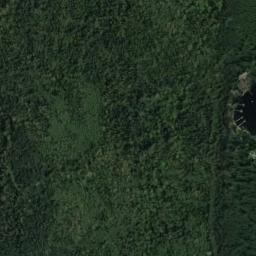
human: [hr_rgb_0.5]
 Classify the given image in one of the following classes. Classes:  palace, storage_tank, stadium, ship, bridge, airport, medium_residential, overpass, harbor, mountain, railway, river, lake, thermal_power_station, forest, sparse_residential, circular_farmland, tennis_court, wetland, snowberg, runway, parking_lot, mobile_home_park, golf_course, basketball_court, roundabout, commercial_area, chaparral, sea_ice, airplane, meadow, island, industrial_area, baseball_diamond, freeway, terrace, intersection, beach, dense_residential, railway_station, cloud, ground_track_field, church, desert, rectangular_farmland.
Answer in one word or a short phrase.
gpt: forest